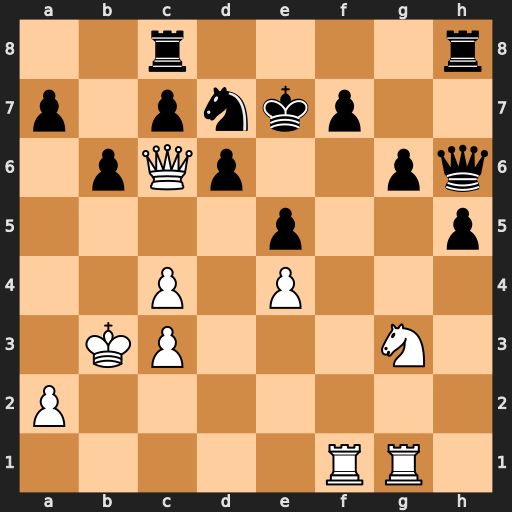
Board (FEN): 2r4r/p1pnkp2/1pQp2pq/4p2p/2P1P3/1KP3N1/P7/5RR1
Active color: w
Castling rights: -
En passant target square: -
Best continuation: Rxf7+ Kxf7 Qxd7+ Kf6 Rf1+